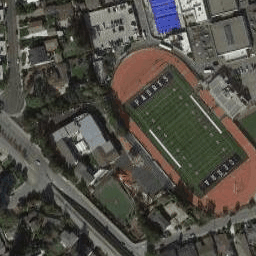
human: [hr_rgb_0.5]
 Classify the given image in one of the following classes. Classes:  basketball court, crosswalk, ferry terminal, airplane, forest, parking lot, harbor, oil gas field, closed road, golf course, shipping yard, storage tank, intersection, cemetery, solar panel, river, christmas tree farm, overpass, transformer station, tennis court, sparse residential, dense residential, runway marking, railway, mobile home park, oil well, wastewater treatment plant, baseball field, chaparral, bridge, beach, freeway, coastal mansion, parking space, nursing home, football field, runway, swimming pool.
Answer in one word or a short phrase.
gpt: football field